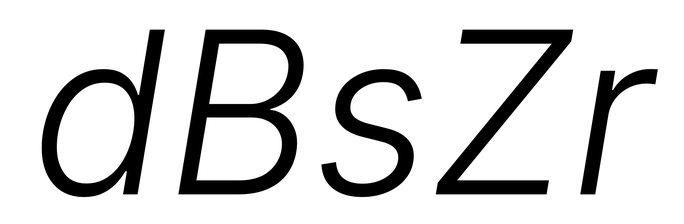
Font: Inter-Italic_Light_Italic